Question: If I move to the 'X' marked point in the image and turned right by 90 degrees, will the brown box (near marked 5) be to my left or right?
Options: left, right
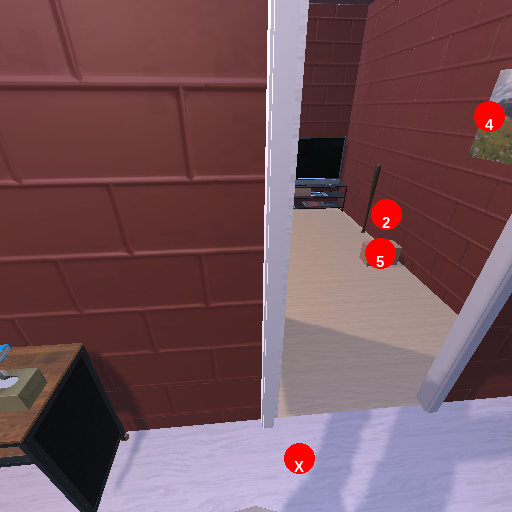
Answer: left